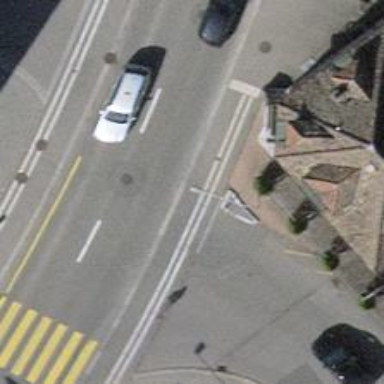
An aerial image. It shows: Unmarked crossing on the road.